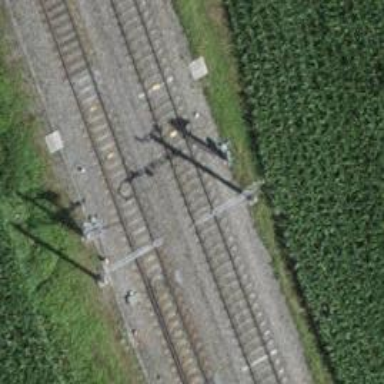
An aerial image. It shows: Railway switch.